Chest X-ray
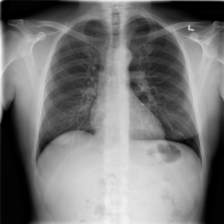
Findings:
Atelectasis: negative
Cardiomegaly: negative
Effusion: negative
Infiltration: negative
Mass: negative
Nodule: negative
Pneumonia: negative
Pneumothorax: negative
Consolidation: negative
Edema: negative
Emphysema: negative
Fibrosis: negative
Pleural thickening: negative
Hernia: negative